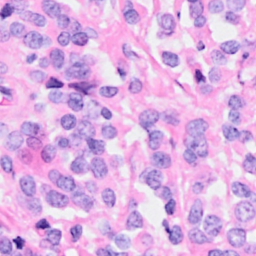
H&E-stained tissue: Breast